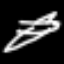
Label: airplane